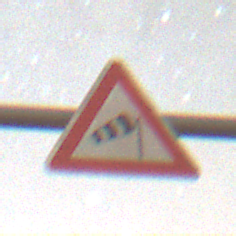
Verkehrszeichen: SeitenwindVonRechts
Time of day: Night
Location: Outdoor (Nature)
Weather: Clear
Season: NotSpecified
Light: Natural